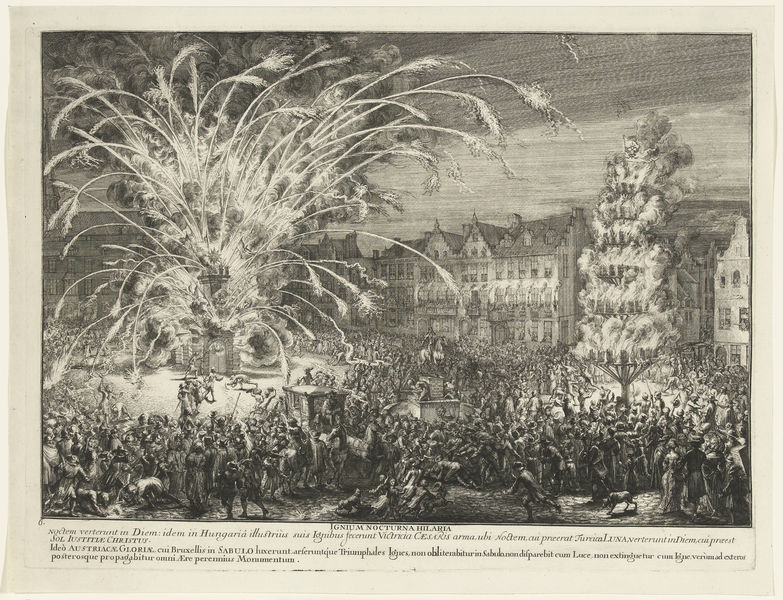
Titel: Vuurwerk bij de intocht van Leopold I in Brussel
Künstler: Romeyn de Hooghe
Standort: Amsterdam
Institution: Rijksmuseum
Schlagwörter: village, maison, gravure, mort, arbre, nuit, ville, maisons, architecture, feu, fontaine, arme, fumée, révolution, saint jean, morts, fête, foule, bâtiment, explosion, blessés, carosse, calèche, tree, édifices, révolte, fumé, feu d'artifice, feu d'artifices, artifices, gragure, artifice, bûcher, agitement